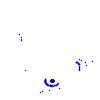
Particle: electron